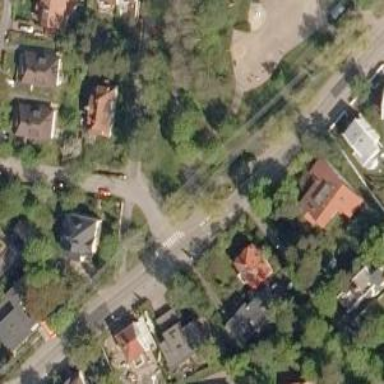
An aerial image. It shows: Road with "give way" sign.